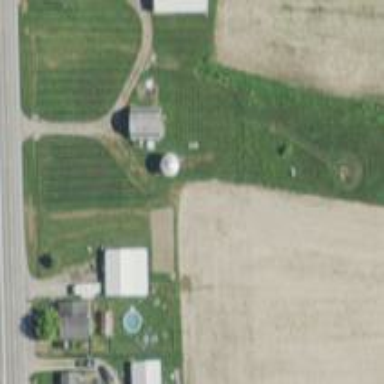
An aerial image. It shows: Silo.